Question:
1. From the picture above, I would conclude that Java EE 6 architecture is an 3 tier architecture. What I dont understand is what exactly is the client tier? Isn't the UI code suppose to be the client tier. JSF handle the UI of the application, shouldn't JSF be at the client tier?
2. Java EE 6 utilizes 3-tiers architecture, and JSF is an MVC model, can somebody tell me what I am about to say is correct or not? 3-Tiers architecture is a linear model, where client input cant go directly to the data tier. Everything must go through the middle tier. Then we have JSF is a MVC model. Well we all know the controller is the FacesServlet, the view is the Page itself. What is the Model?
a. It cant be the database itself, since 3-tiers said that everything must go through the middle tier. Is the Model is the managed bean, served as a gate way to the database?
b. since JSF is already in the middle tier, therefore the Model is in fact the database.
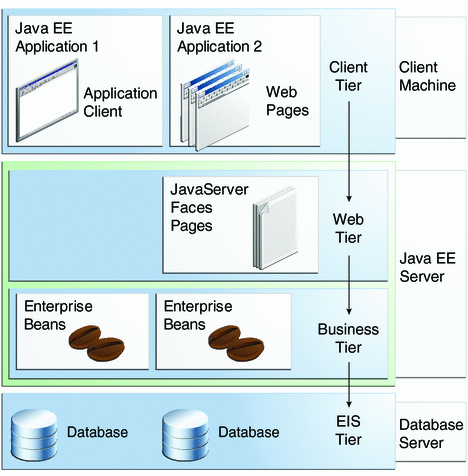
Answer: The client tier is everything which runs in the client machine. In case of a (Java EE) web application, that's usually the webbrowser. All it runs is HTML/CSS/JS and it communicates with the server side by HTTP. The UI code (the JSF code) is covered by the web tier in the picture. It generates and sends HTML/CSS/JS to the client side.
Actually, the whole JSF thing fits fully in the web tier. The JSF part in the web tier can itself be divided further in model (managed beans), view (JSP/Facelets pages) and controller ('FacesServlet'). The business tier covers the EJB's. Then there are persistence entities (also called data transfer objects) which can go through all the tiers from the database through business to web and back.